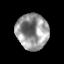
Tissue: prostate
Cell type: T cells
Senescence score: 0.3436
Nuclear area (px): 1116
Mean DAPI intensity: 151.528